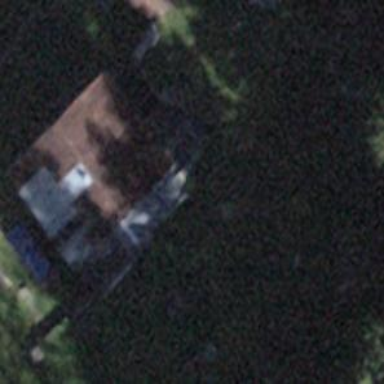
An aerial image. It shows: House with gabled roof oriented across.